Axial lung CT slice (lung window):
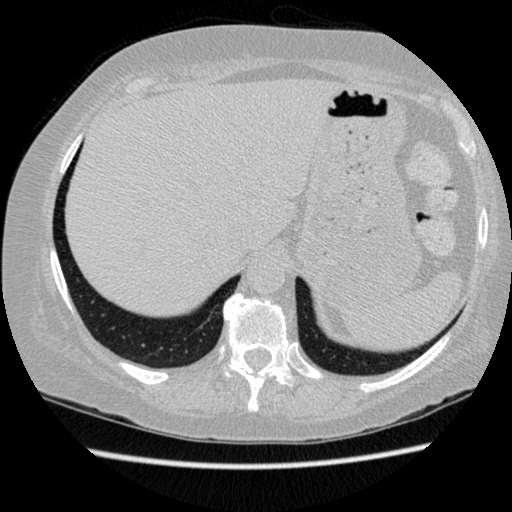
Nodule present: no